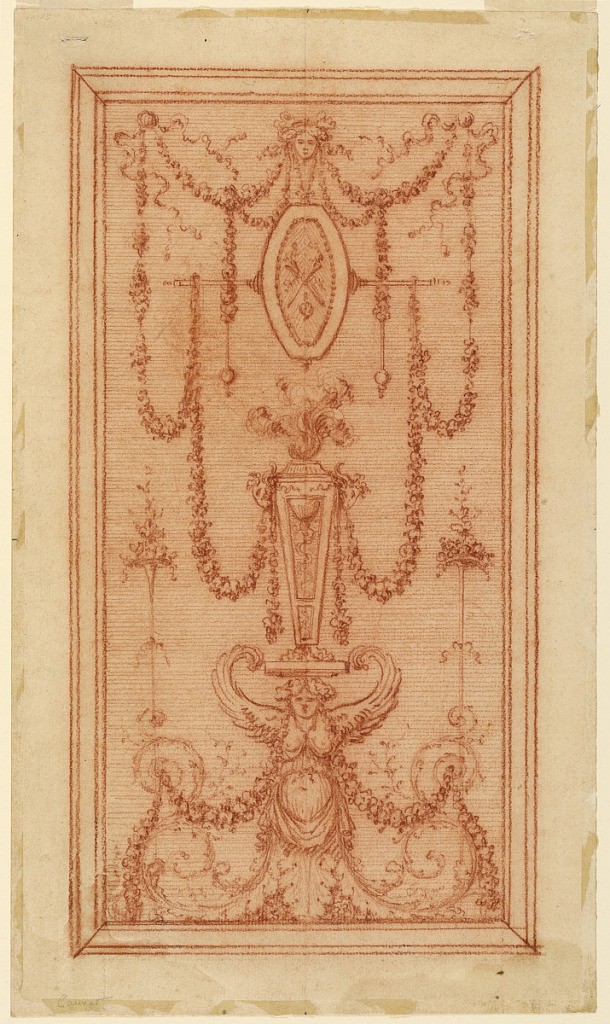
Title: Design for a Decorated Panel
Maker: Gilles Paul Cauvet, French, 1731–1788
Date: ca. 1775
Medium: Red crayon on paper
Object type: Drawing
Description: The half figure of a winged woman carries upon the head the base of a tripod with a burning fire. In the centre above is a female head supporting a hanging shield and garlands.